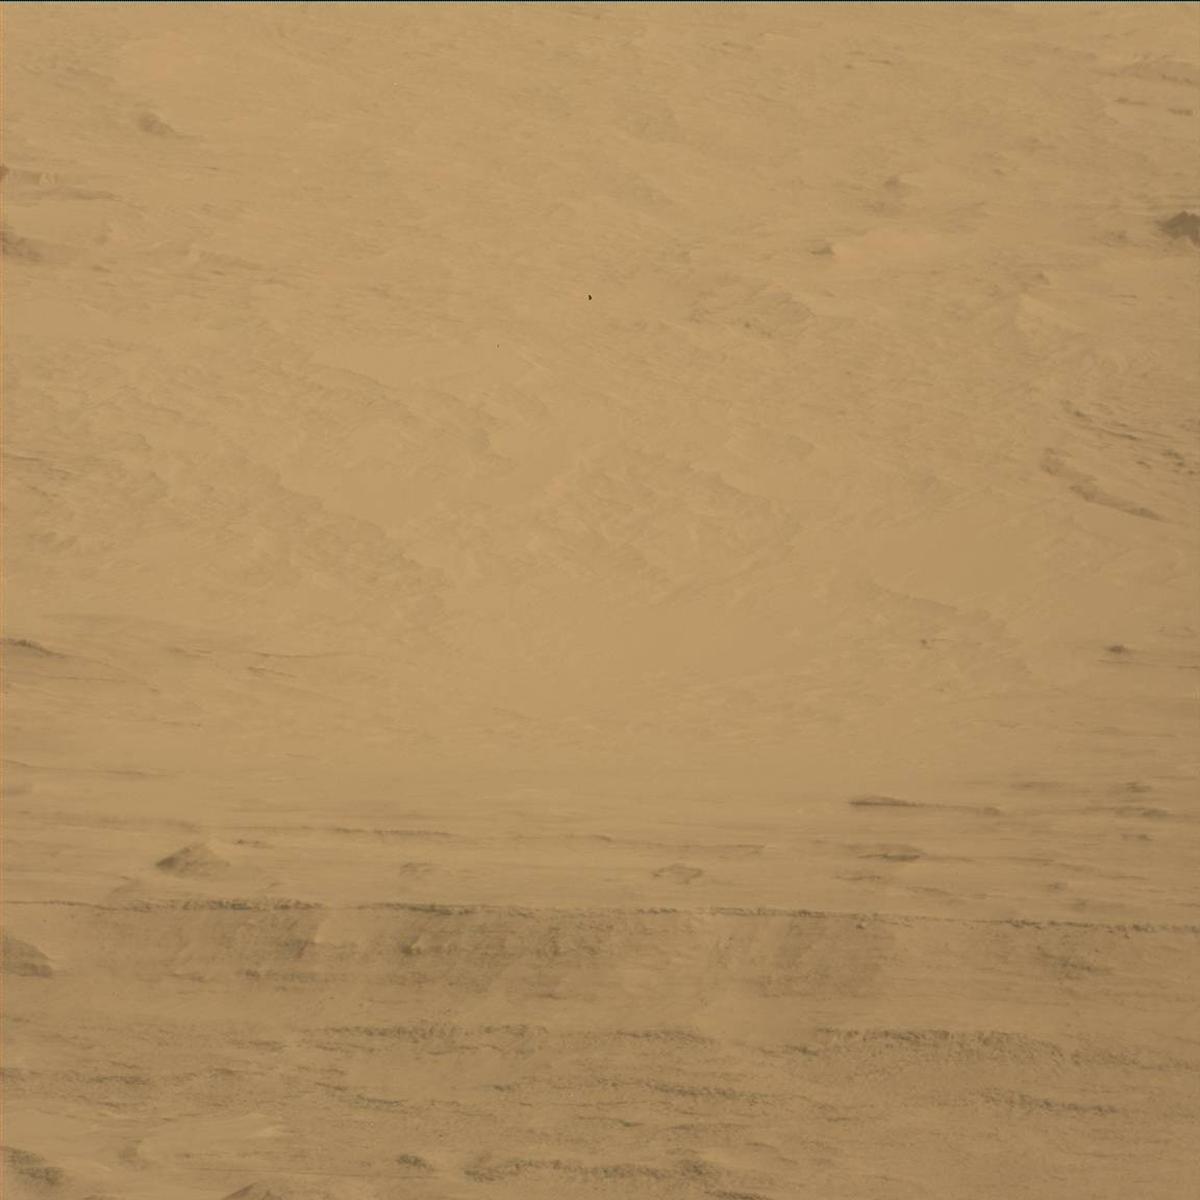
Terrain classes present: Ridge